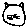
Label: cat